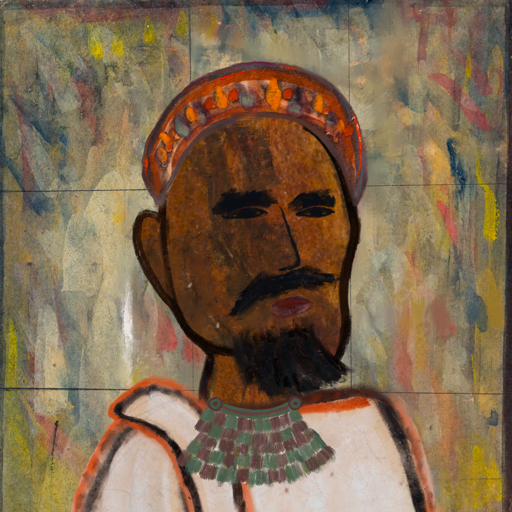
Background: GypsyMother, Head And Neck Side: Mosgoul, Face Side: Mosgoul, Bust: Roy_Bahadur, Hair Side: Blank, Head Accessory: Hypocrite, Second Necklace: After_Raid, Necklace: Blank, Baby: Blank